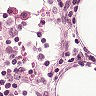
Metastatic tissue present: no